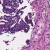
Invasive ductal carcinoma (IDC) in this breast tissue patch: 1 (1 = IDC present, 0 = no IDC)